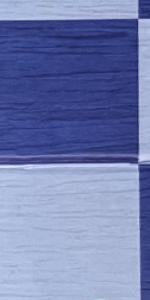
Label: Empty